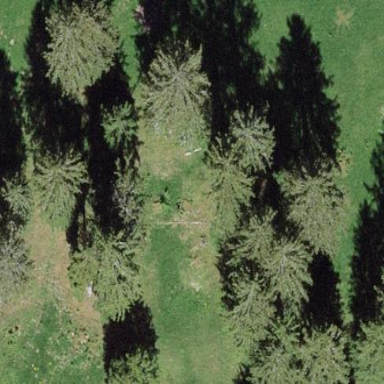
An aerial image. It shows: Beautiful woodland area.